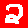
Digit: 2